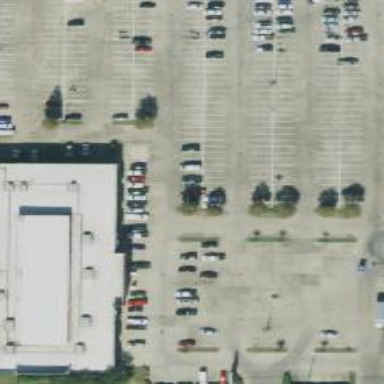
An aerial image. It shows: Parking space is available.